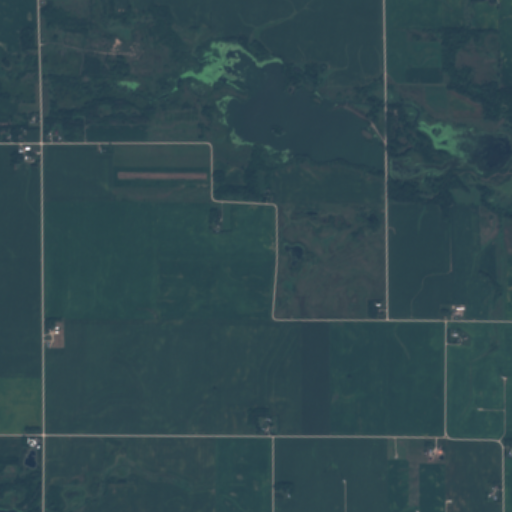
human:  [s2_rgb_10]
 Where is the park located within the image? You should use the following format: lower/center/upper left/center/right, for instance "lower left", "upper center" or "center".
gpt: The park is located in the upper left of the image.
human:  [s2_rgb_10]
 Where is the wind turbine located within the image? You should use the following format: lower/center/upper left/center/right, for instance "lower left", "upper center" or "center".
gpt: The wind turbine is located in the lower right of the image.
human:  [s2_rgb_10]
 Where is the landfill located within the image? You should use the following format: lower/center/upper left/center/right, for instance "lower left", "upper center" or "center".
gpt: There is no landfill in the image.